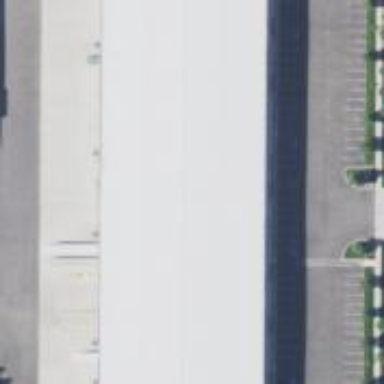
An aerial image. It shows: Industrial building.